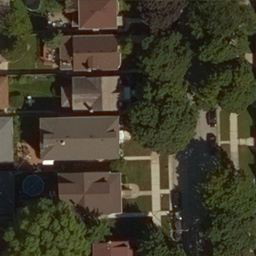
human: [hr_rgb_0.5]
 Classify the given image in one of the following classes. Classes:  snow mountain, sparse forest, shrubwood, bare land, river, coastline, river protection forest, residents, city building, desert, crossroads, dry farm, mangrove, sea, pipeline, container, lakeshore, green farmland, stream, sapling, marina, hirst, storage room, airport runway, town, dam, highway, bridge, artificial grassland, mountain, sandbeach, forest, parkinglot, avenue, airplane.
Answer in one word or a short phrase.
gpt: residents